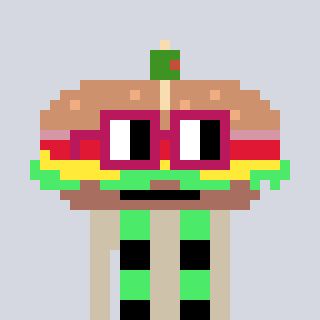
a pixel art character with square dark red glasses, a sandwich-shaped head and a bege-colored body on a cool background